Question: I have a PHP survey form in which one of the question is "What are your favourite movies?"
For this question, there is a radio button with values "By Title" and "By actor". If user select "By actor", a textbox appears where he can write an actor name (with jQuery auto-complete feature). Then, if click a button "Movies by this actor", a new window appears where he/she will see list of movies by that actor inserted in the textbox.
Below is the image to explain better:

## My question:
How can I show this list of movies as selectable links or icons with a small image beside them? (like <URL>.
This is my code:
'''
<html>
<body>
<div id="m_scents2" class="field2" style="display:none;">
<input type="textbox" name= "tag" id="tags" placeholder="Enter an actor/actress name here" />
<input type="button" value="Movies by this actor" id="btnRight" />
</div>
<script type="text/javascript">
var selectedVal;
$(document).ready(function () {
//....
//...
if ($(this).val() == "byActor"){
$("#m_scents").hide();
$("#m_scents2").show();
$("#tags").focus();
$("#tags").autocomplete({
source: "actorsauto.php",
minLength: 2,
focus: function( event, ui ){
event.preventDefault();
return false;
},
select: function (event, ui){
window.selectedVal = ui.item.value;
}
});
});
</script>
</body>
</html>
$('#btnRight').on('click', function (e) {
popupCenter("movieByactor.php","_blank","400","400");
});
'''
and here is a child code(movieByactor.php):
'''
<html>
<body>
<div id= "field"
</div>
<script type="text/javascript">
var selectedVal = parent.window.opener.selectedVal;
$.ajax({
url: 'childfilm.php', //THIS IS A PHP FILE CONTAIN QUERY TO SELECT MOVIES BY THE INSERTED ACTOR IN THE TEXTBOX
datatype: "json",
data:{q:selectedVal},
success: function(response) {
$("#field").html(response);
}
});
</script>
</body>
</html>
'''
## UPDATE_1:
this is childfilm.php:
'''
if(isset($_GET['q']) && !empty($_GET['q'])){
try{
include('imdbConnection.php');
$sql = $conn->prepare("SELECT DISTINCT movieName FROM cast_movie WHERE castName = :q");
$sql->execute(array(':q' => $_GET['q']));
while($rows = $sql->fetch(PDO::FETCH_ASSOC)){
$option = '<option value="' . $rows['movieName'] . '">' . $rows['movieName'] . '</option>';
$html .= $option;
}
} catch(PDOException $e){
echo 'ERROR: ' . $e->getMessage();
}
echo $html;
exit;
'''
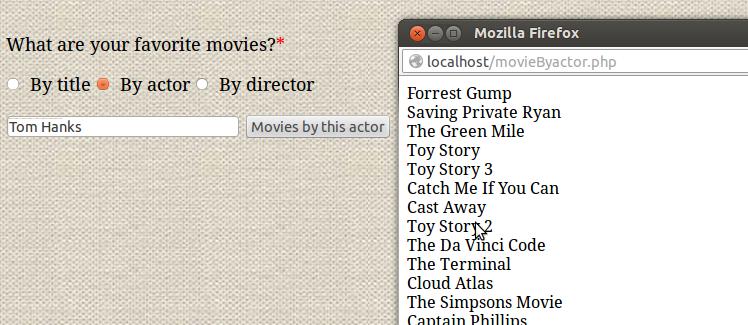
Answer: You just need changes to your output to suit your situation. For instance, changing this line -
'''
$option = '<option value="' . $rows['movieName'] . '">' . $rows['movieName'] . '</option>';
'''
to something like -
'''
$option = '<a href=movie.php?title="' . $rows['movieName'] . '">' . $rows['movieName'] . '</a><br />';
'''
will output a link to a page called movie.php which references the title of the movie in the query string, for example -
'''
http://www.example.com/movie.php?title=Big
'''
You can add pictures, icons or any markup that you desire for each of the returned items.